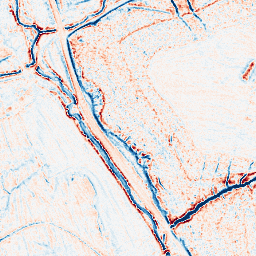
Category: edge_preserving
Decomposition family: anisotropic_diffusion
Decomposition parameters: iterations: 10
kappa: 10
gamma: 0.15
Upsampling method: sinc_hamming
Upsampling parameters: scale: 8
kernel_size: 16
Upsampling scale: 8